Question: How can I find the class name of SVG attribute?
If it was div it would have been {reference to DIV}.className
But, this doesnt work exactly the same way with SVG element
Is there any jquery or javascript method/attribute to get the classes of a SVG element?
See below what I have tried:

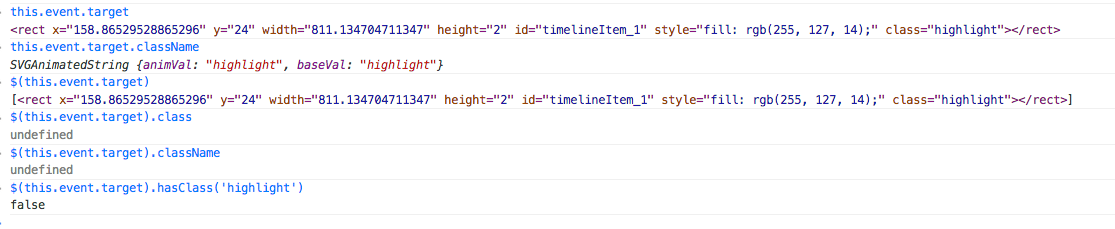
Answer: Here's a jsfiddle: <URL>
'''
<body>
<svg class="c1"></svg>
<script>
window.addEventListener("load", function () {
var className = document.querySelector("svg").getAttribute("class");
console.log(className);
});
</script>
</body>
'''